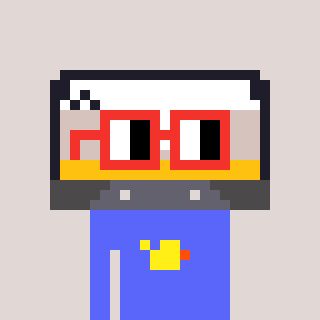
a pixel art character with square red glasses, a cassette tape-shaped head and a purple-colored body on a warm background